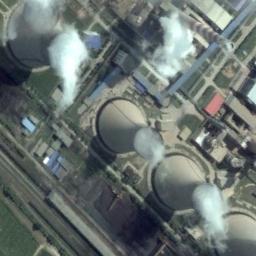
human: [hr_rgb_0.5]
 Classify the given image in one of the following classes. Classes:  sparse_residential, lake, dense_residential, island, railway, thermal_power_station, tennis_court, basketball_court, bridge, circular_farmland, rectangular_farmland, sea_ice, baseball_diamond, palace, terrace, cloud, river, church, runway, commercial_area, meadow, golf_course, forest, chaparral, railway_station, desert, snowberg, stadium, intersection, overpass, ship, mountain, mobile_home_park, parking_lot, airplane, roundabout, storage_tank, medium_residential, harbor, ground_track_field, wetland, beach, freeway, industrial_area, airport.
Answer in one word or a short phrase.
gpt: thermal_power_station